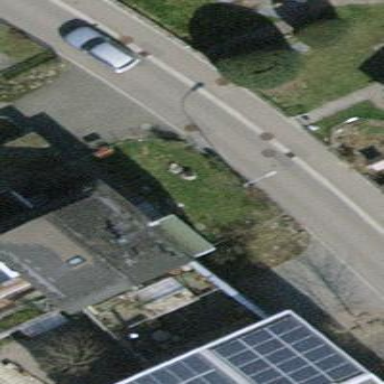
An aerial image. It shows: Detached building.